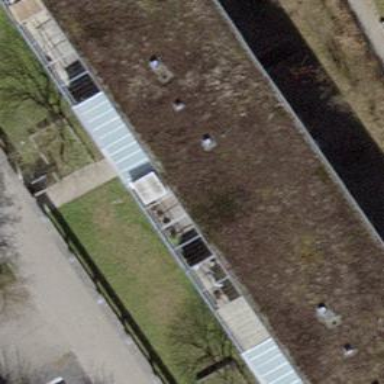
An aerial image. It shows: Residential building with flat roof.